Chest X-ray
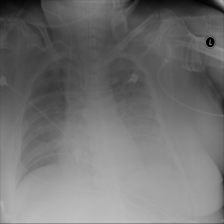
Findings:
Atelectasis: negative
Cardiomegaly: negative
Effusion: negative
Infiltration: negative
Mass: negative
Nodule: negative
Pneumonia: negative
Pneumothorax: negative
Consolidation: negative
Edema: positive
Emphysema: negative
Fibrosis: negative
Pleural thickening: negative
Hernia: negative